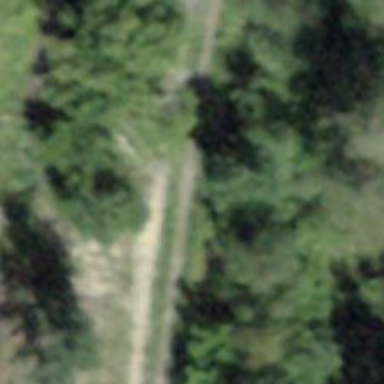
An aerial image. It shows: Track with grade 5 tracktype.